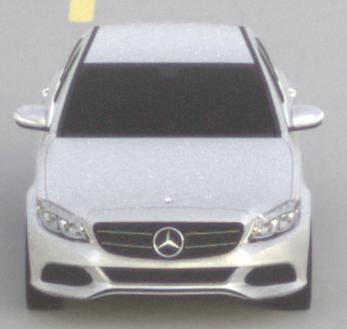
Make: Mercedes-Benz
Model: C 160
Detailed model: C-Class (205) Limousine
Model produced from: 2015/04
Model produced until: 2018/04
Doors: 4
Color: white
Road condition: dry road
Daytime: sunrise or sunset
Contrast: low contrast